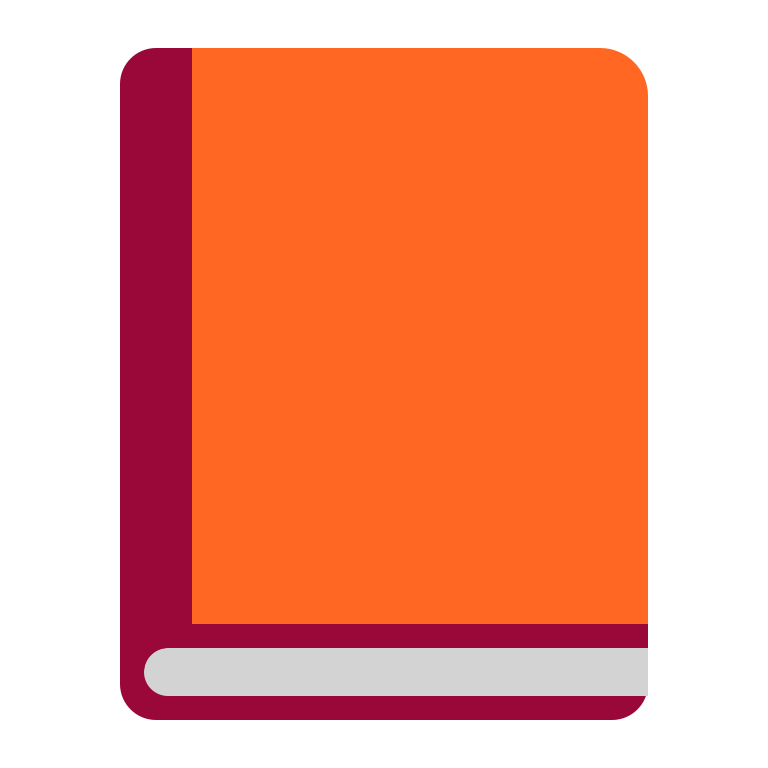
orange book flat